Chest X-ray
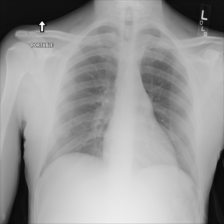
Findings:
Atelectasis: negative
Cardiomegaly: negative
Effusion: negative
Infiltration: negative
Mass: negative
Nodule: negative
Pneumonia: negative
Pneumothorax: negative
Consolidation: negative
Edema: negative
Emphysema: negative
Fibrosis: negative
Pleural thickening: negative
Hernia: negative